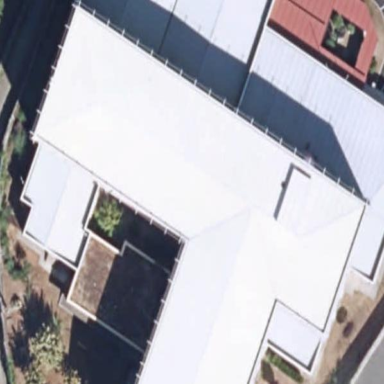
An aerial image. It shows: School building.